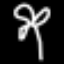
Label: palm tree